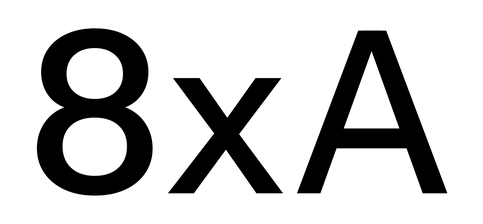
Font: InstrumentSans_Medium